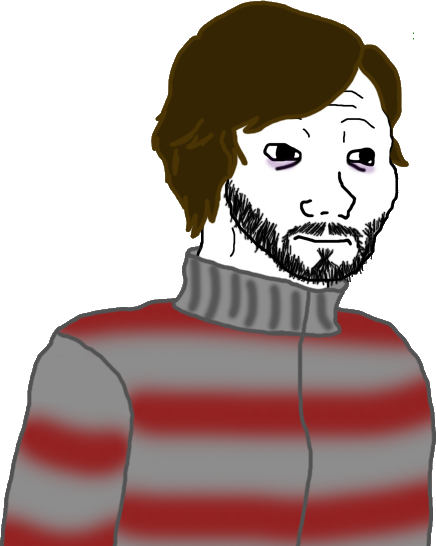
Label: 5_Doomer